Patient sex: F
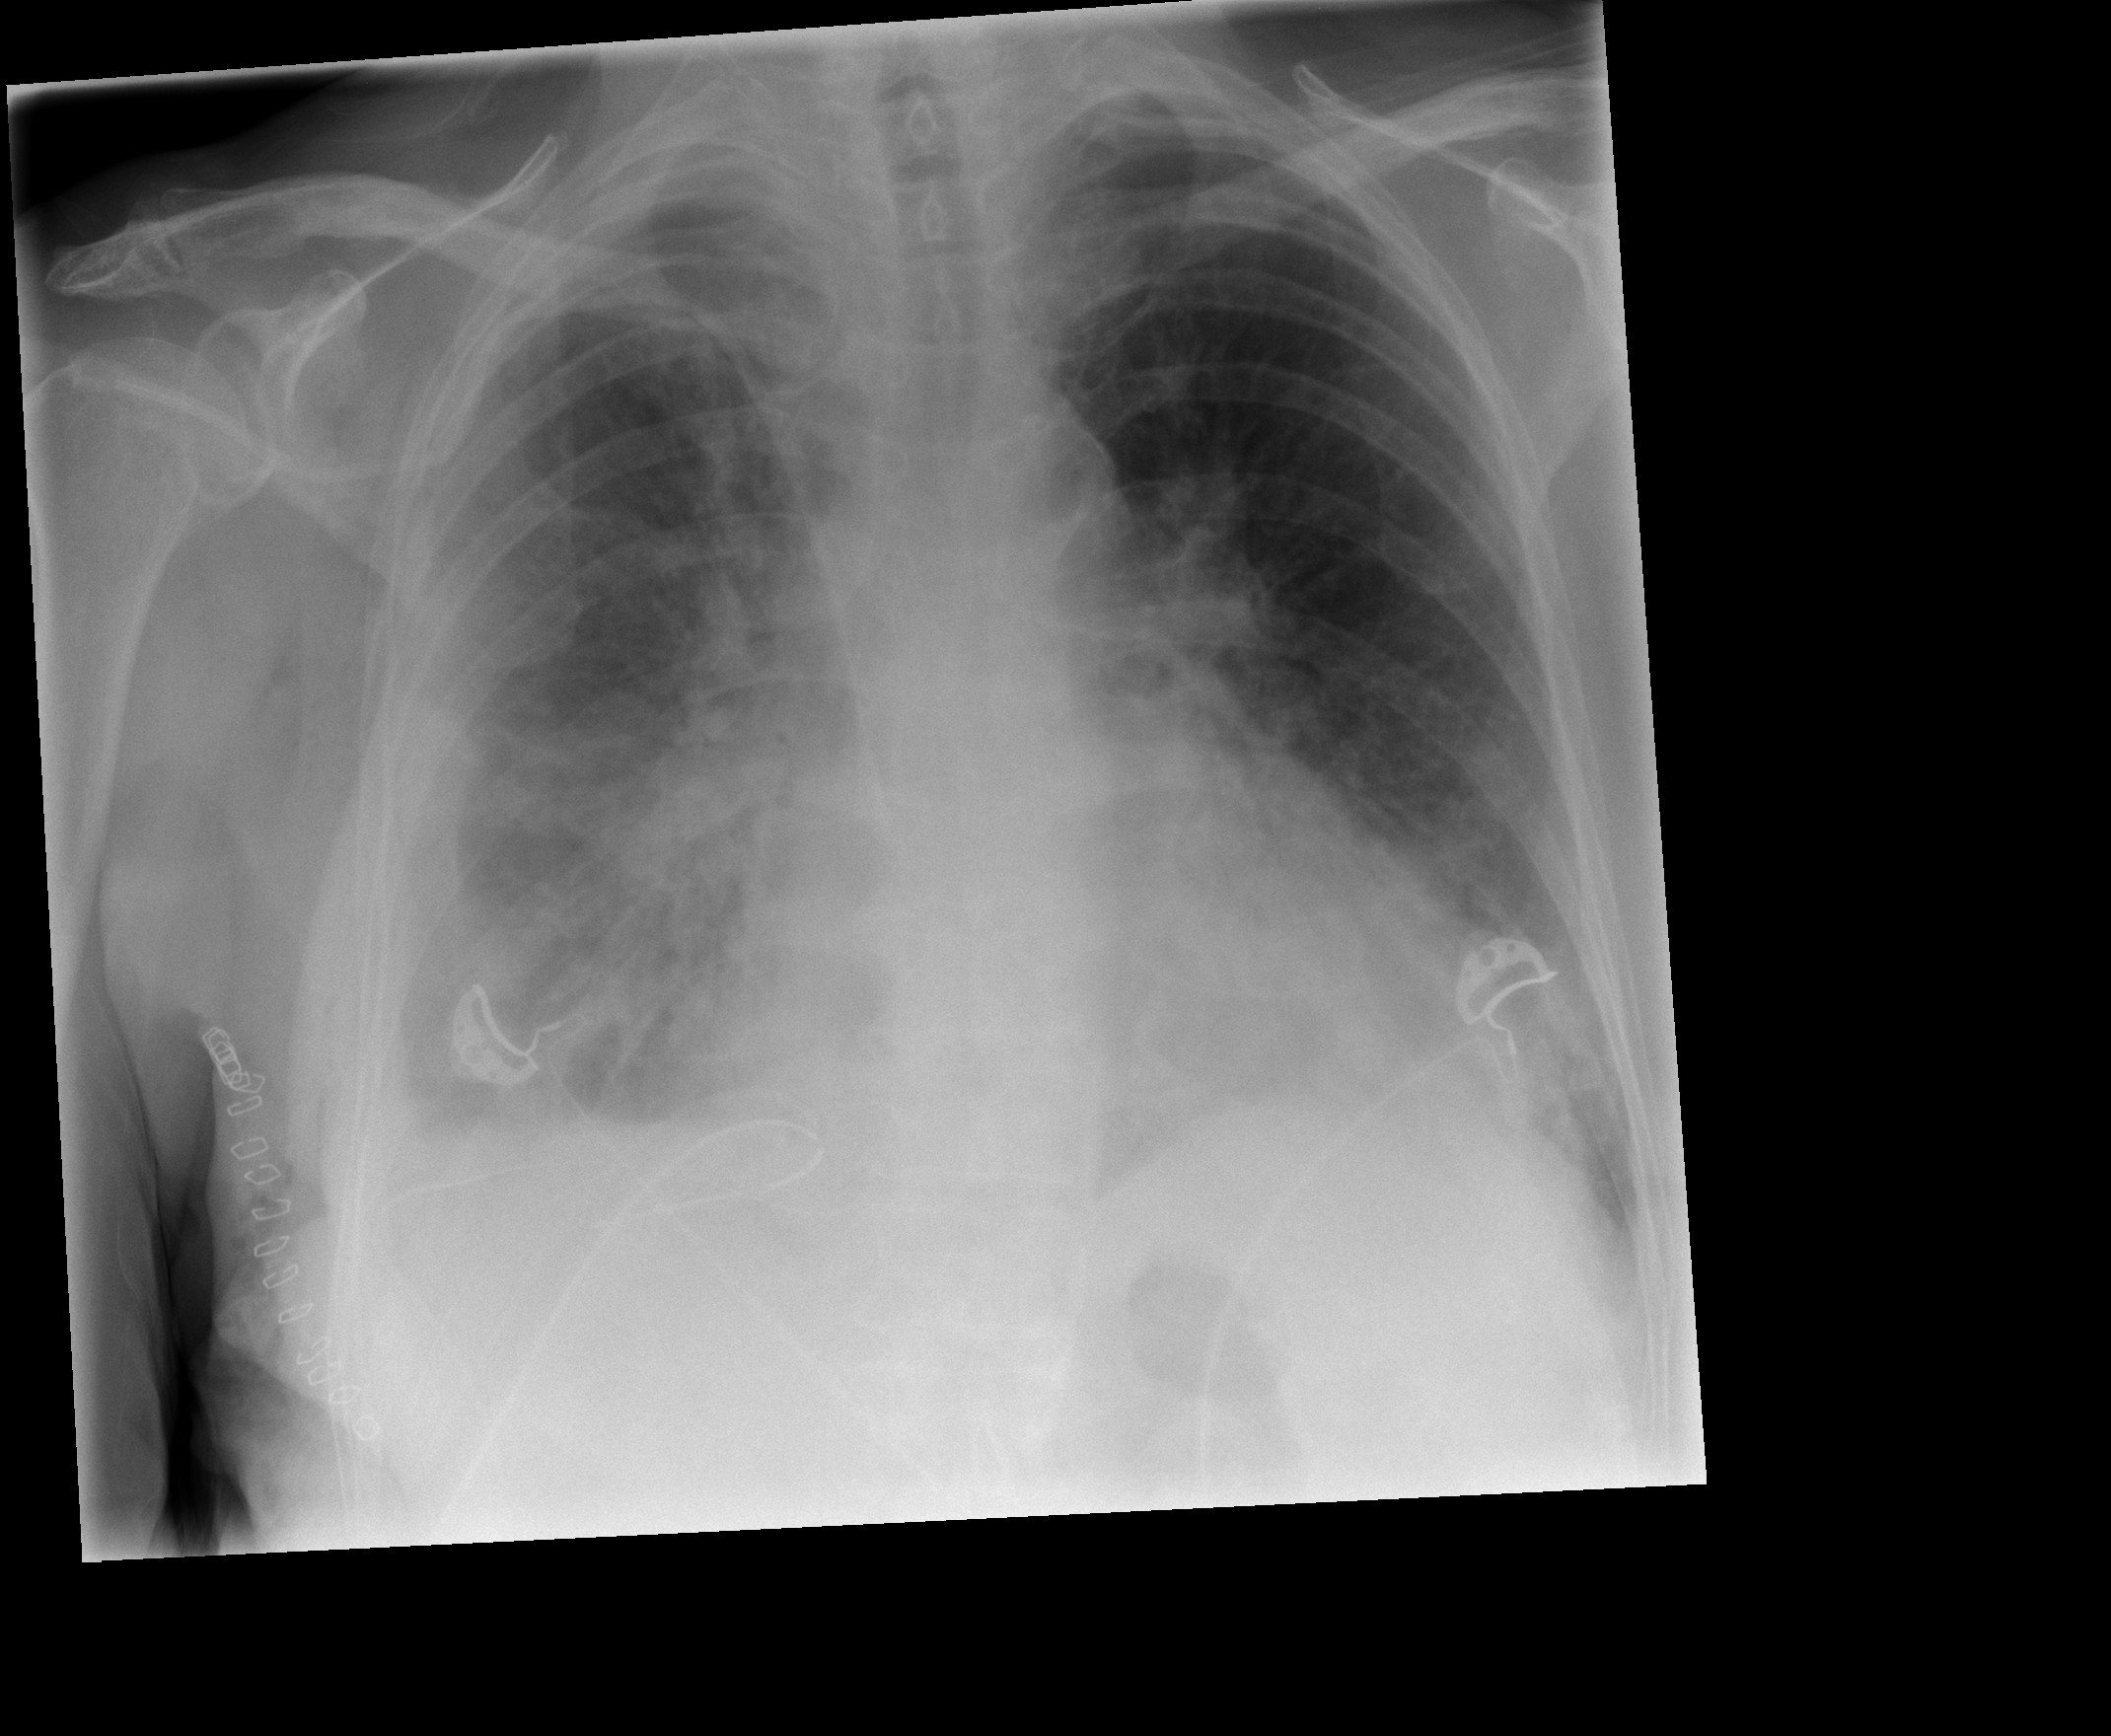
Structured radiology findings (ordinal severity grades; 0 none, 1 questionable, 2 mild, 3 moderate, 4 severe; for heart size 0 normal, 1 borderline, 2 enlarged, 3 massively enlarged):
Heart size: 0
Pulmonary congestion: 0
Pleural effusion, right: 2
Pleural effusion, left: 0
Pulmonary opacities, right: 0
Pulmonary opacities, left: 0
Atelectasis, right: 2
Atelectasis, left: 1